Question: I want to delete text part from current column. This text part is presented in another column. To be clear here is the image:

So I want to delete number from column.
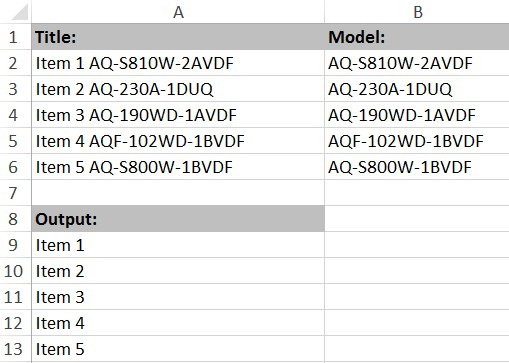
Answer: You can use the SUBSTITUTE function like this:
'=SUBSTITUTE(A1,B1,"")'
This will take the text that's in A1, and replace the text that's in B1 with nothing.
<URL>